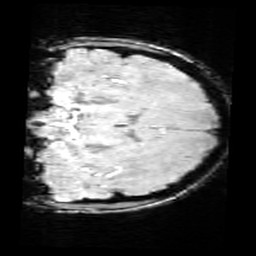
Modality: SWI
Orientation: coronal
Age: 12
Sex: female
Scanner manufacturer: siemens
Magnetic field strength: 3 T
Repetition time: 0.027 s
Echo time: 0.02 s